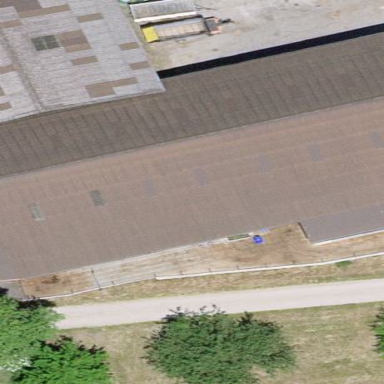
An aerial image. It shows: Barn.